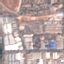
Label: Industrial